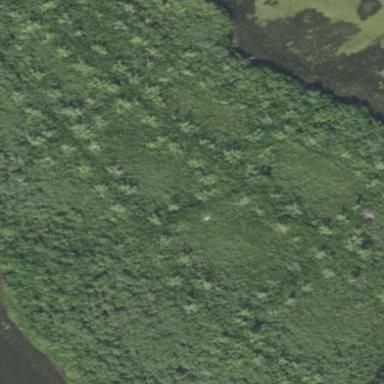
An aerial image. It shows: Beautiful mangrove wetland area.